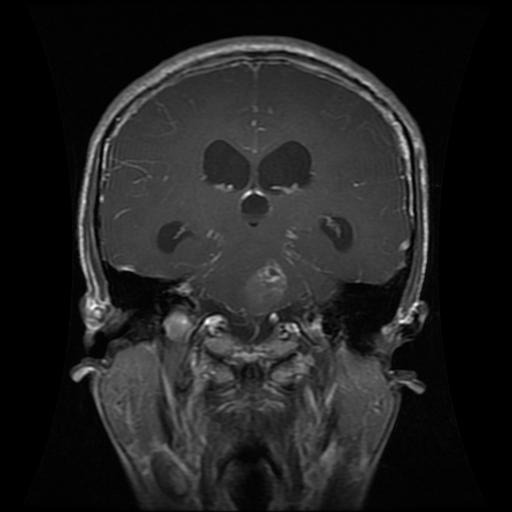
Label: glioma